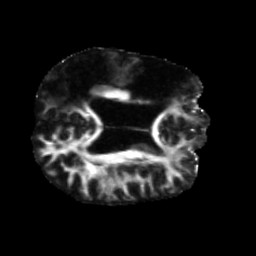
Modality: FA
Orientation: axial
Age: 71
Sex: male
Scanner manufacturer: siemens
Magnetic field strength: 3 T
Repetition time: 5.47 s
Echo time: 0.0854 s